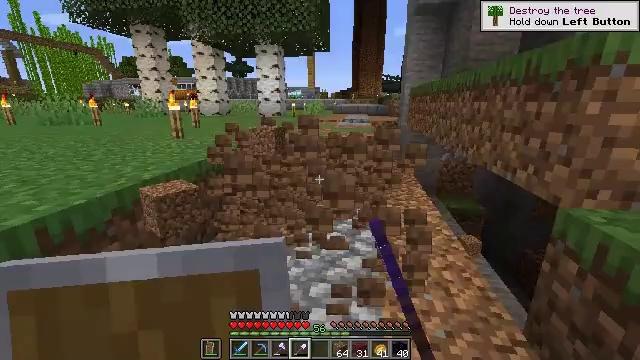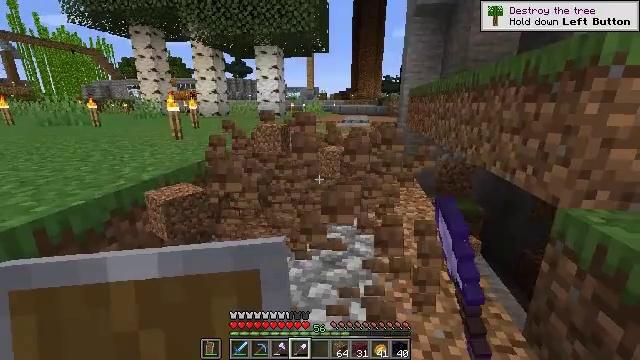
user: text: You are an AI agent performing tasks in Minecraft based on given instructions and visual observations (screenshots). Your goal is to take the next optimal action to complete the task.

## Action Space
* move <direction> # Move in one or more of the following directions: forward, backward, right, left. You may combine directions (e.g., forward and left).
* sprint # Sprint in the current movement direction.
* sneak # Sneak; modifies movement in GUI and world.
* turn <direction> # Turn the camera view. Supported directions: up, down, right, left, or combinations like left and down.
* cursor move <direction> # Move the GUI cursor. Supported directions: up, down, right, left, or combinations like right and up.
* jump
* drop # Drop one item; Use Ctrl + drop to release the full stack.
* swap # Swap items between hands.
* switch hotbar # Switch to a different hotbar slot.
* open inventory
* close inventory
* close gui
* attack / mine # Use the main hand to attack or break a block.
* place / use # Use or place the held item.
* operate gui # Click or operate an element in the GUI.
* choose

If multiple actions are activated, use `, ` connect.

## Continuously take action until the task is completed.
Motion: motion action
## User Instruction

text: Gather grass block for landscaping.
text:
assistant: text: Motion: no_op
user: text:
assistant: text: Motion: no_op